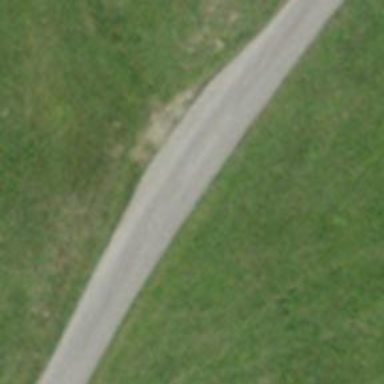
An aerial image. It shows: Passing place on the road.